Field crop: maize
Growth stage: 2
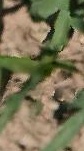
Species: maize